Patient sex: M
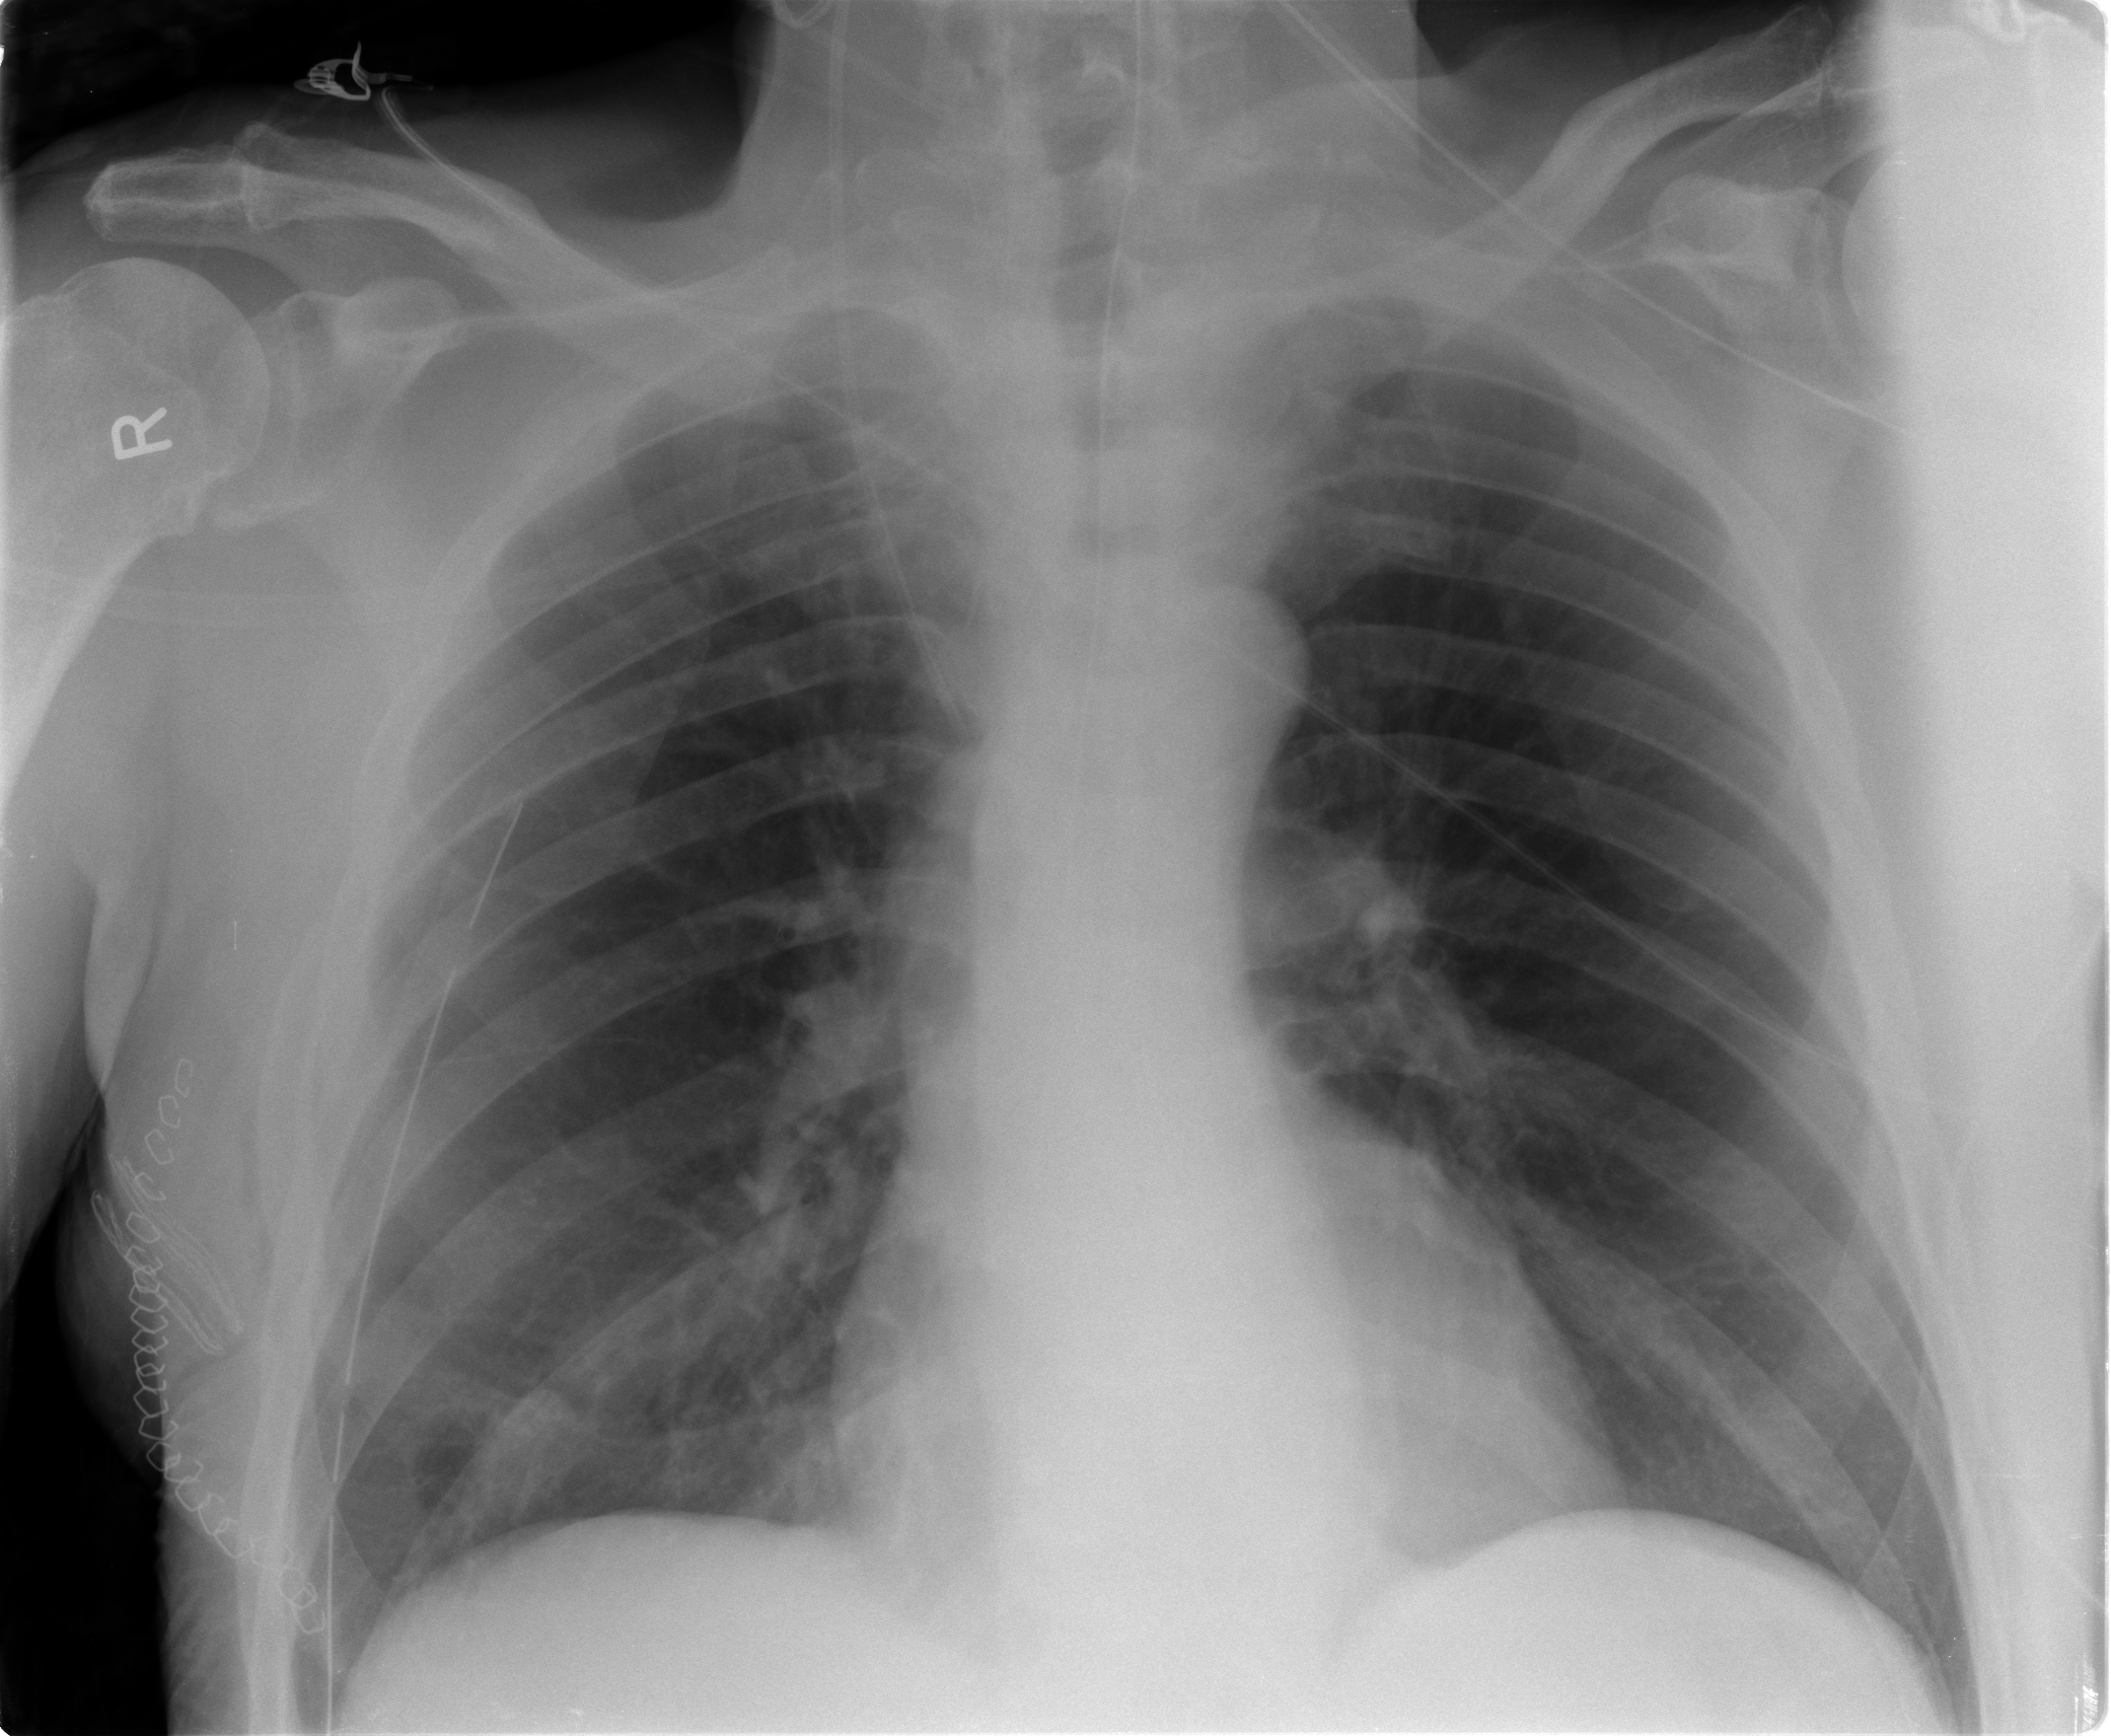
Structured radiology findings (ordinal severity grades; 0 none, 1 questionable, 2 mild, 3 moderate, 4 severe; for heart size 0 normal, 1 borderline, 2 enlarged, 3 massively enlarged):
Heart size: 0
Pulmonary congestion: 0
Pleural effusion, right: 0
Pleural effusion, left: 0
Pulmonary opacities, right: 0
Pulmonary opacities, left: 0
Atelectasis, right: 1
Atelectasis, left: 0